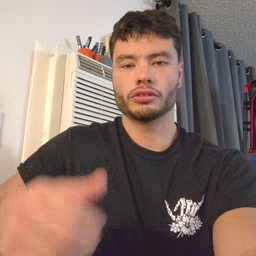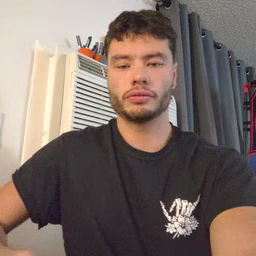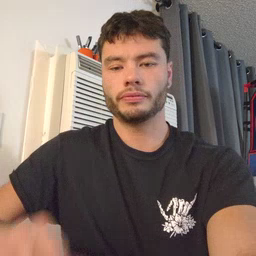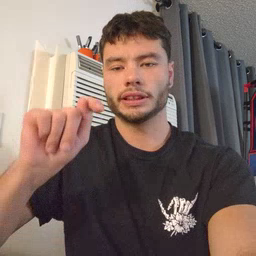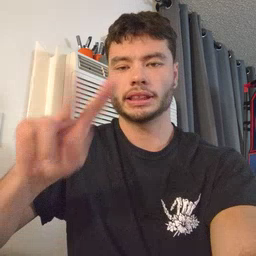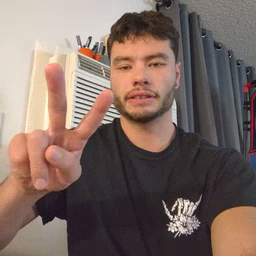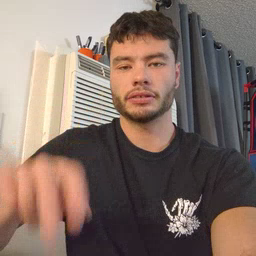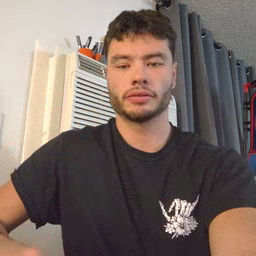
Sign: TV